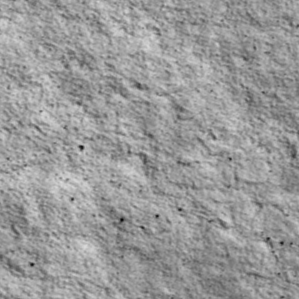
Label: non_frost